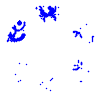
Particle: proton